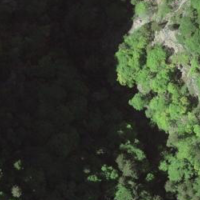
EUNIS habitat code: 44
Species observed at this site:
Senecio ovatus
Caltha palustris